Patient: sex M, age 79
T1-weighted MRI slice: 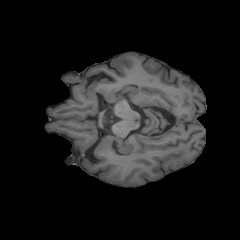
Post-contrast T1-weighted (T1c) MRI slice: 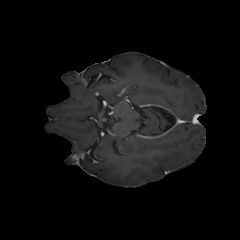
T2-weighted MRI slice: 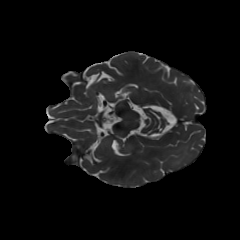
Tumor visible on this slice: no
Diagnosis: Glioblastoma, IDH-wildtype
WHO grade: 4